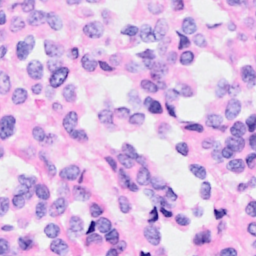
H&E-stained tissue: Breast